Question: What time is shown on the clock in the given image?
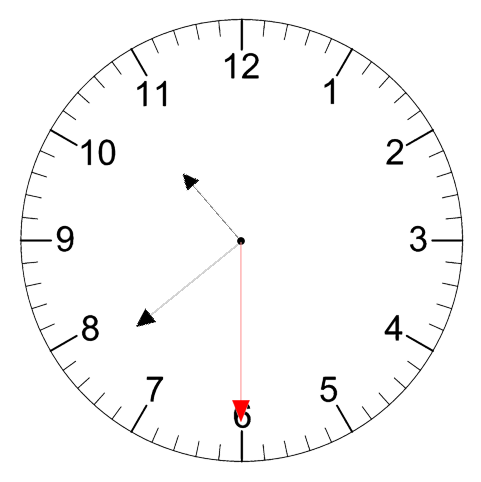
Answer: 10:38:30